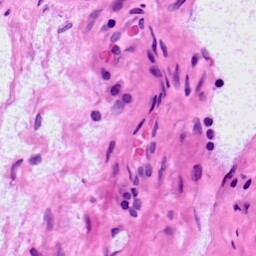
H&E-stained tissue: LymphNode